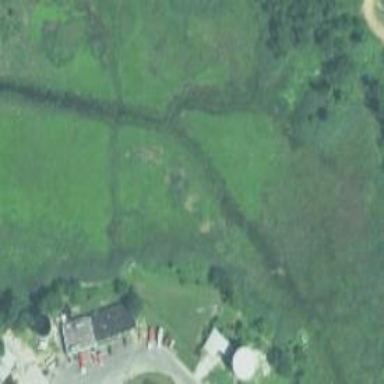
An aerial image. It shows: Marsh wetland.